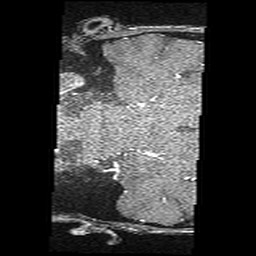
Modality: angio
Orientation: coronal
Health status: ill
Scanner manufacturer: siemens
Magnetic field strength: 3 T
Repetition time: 0.021 s
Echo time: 0.00358 s